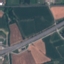
Land use / land cover class: Highway